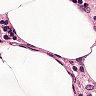
Metastatic tissue present: no